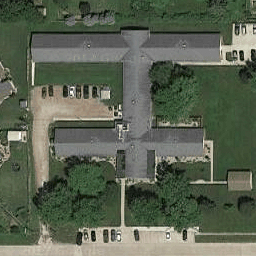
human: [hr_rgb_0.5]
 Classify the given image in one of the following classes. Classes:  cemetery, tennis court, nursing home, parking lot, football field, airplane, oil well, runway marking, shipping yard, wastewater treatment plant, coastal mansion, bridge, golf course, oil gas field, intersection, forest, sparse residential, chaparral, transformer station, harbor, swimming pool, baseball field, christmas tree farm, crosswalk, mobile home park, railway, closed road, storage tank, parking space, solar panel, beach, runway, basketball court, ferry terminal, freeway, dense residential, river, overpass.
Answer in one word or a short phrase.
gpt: nursing home